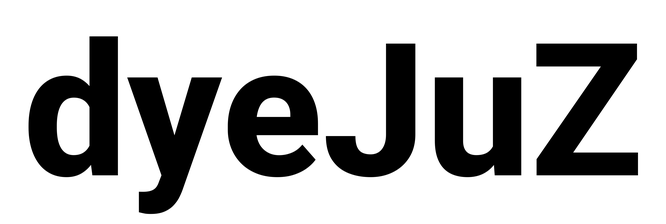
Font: Roboto_ExtraBold